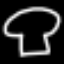
Label: mushroom